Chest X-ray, PA view. Patient: 32 years old, sex F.
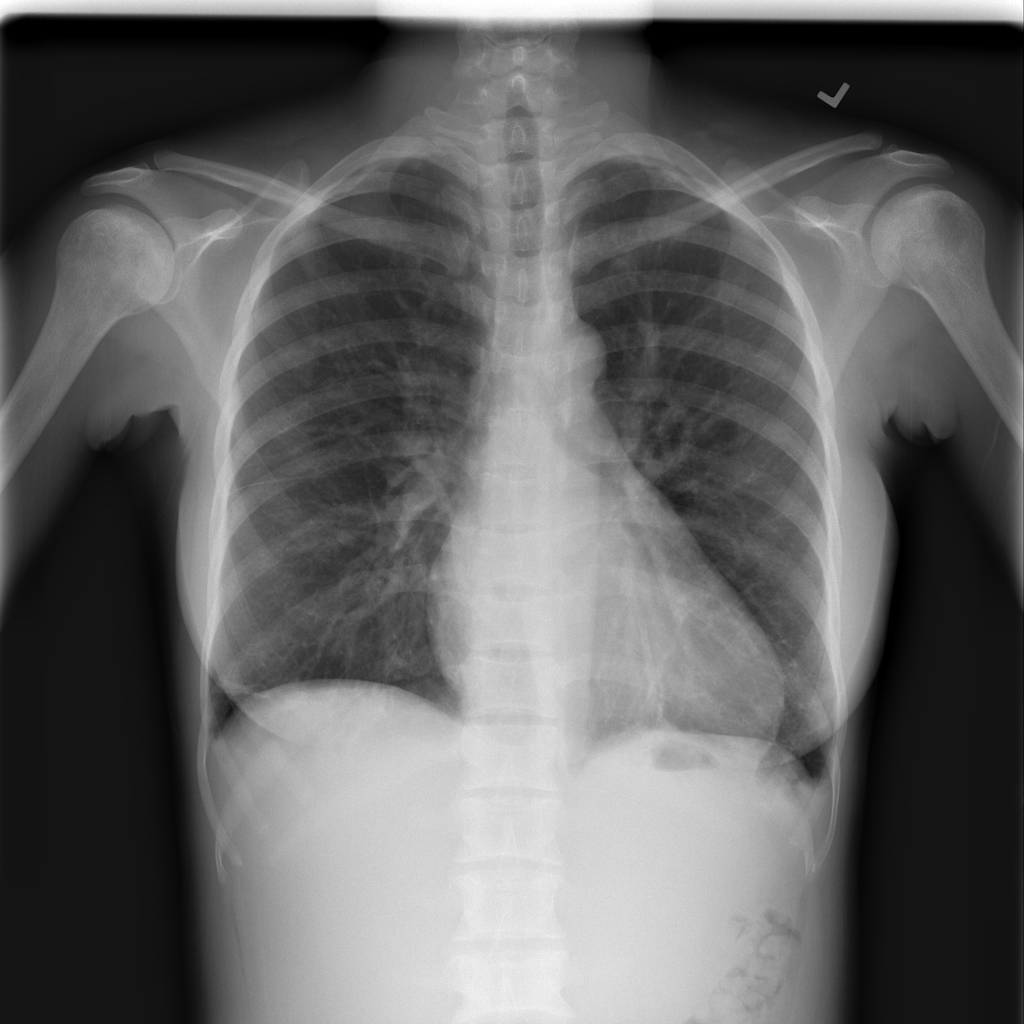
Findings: Cardiomegaly